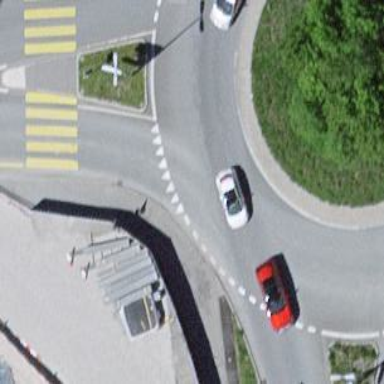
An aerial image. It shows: Road with "give way" sign.